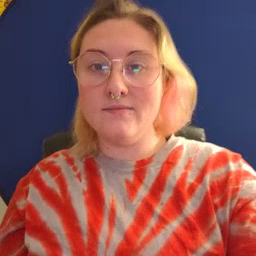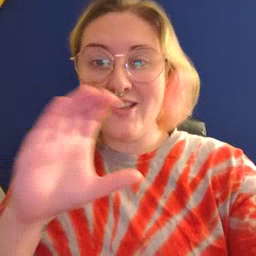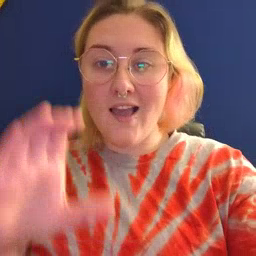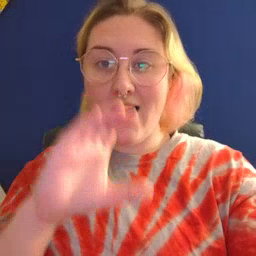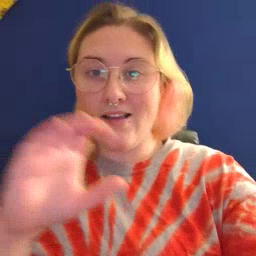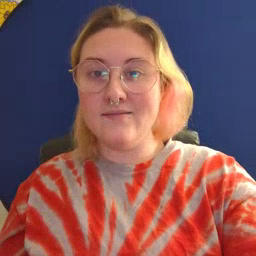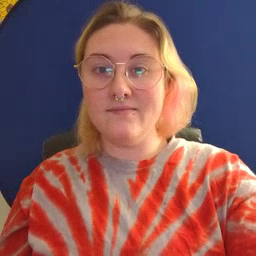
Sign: chocolate